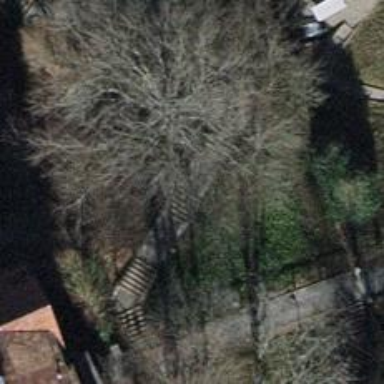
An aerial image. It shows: Set of steps on the road.